Question: I have a 'ConfirmDialog' that pops up asking the user to enter their password.
I inserted a 'JPasswordField' into the dialog to conceal the password. That all works fine.
The issue I'm having at the moment is: when the dialog pops up, focus is given to the 'OK' button instead of the 'JPasswordField'. As shown below.

I would like to know how I would go about changing the focus from the 'OK' button to the password field.
Here's the code I have so far:
'''
JPasswordField passField = new JPasswordField();
int option = JOptionPane.showConfirmDialog(null, passField, "Enter password", JOptionPane.OK_CANCEL_OPTION);
'''
I have no idea where to go from here so any help would be greatly appreciated.
Thanks.
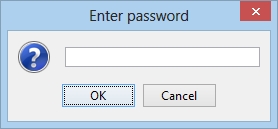
Answer: > focus is given to the 'OK' button instead of the JPasswordField.
Check out 'RequestFocusListener' found in <URL>